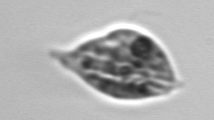
Label: Amoeba